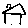
Label: house